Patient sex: F
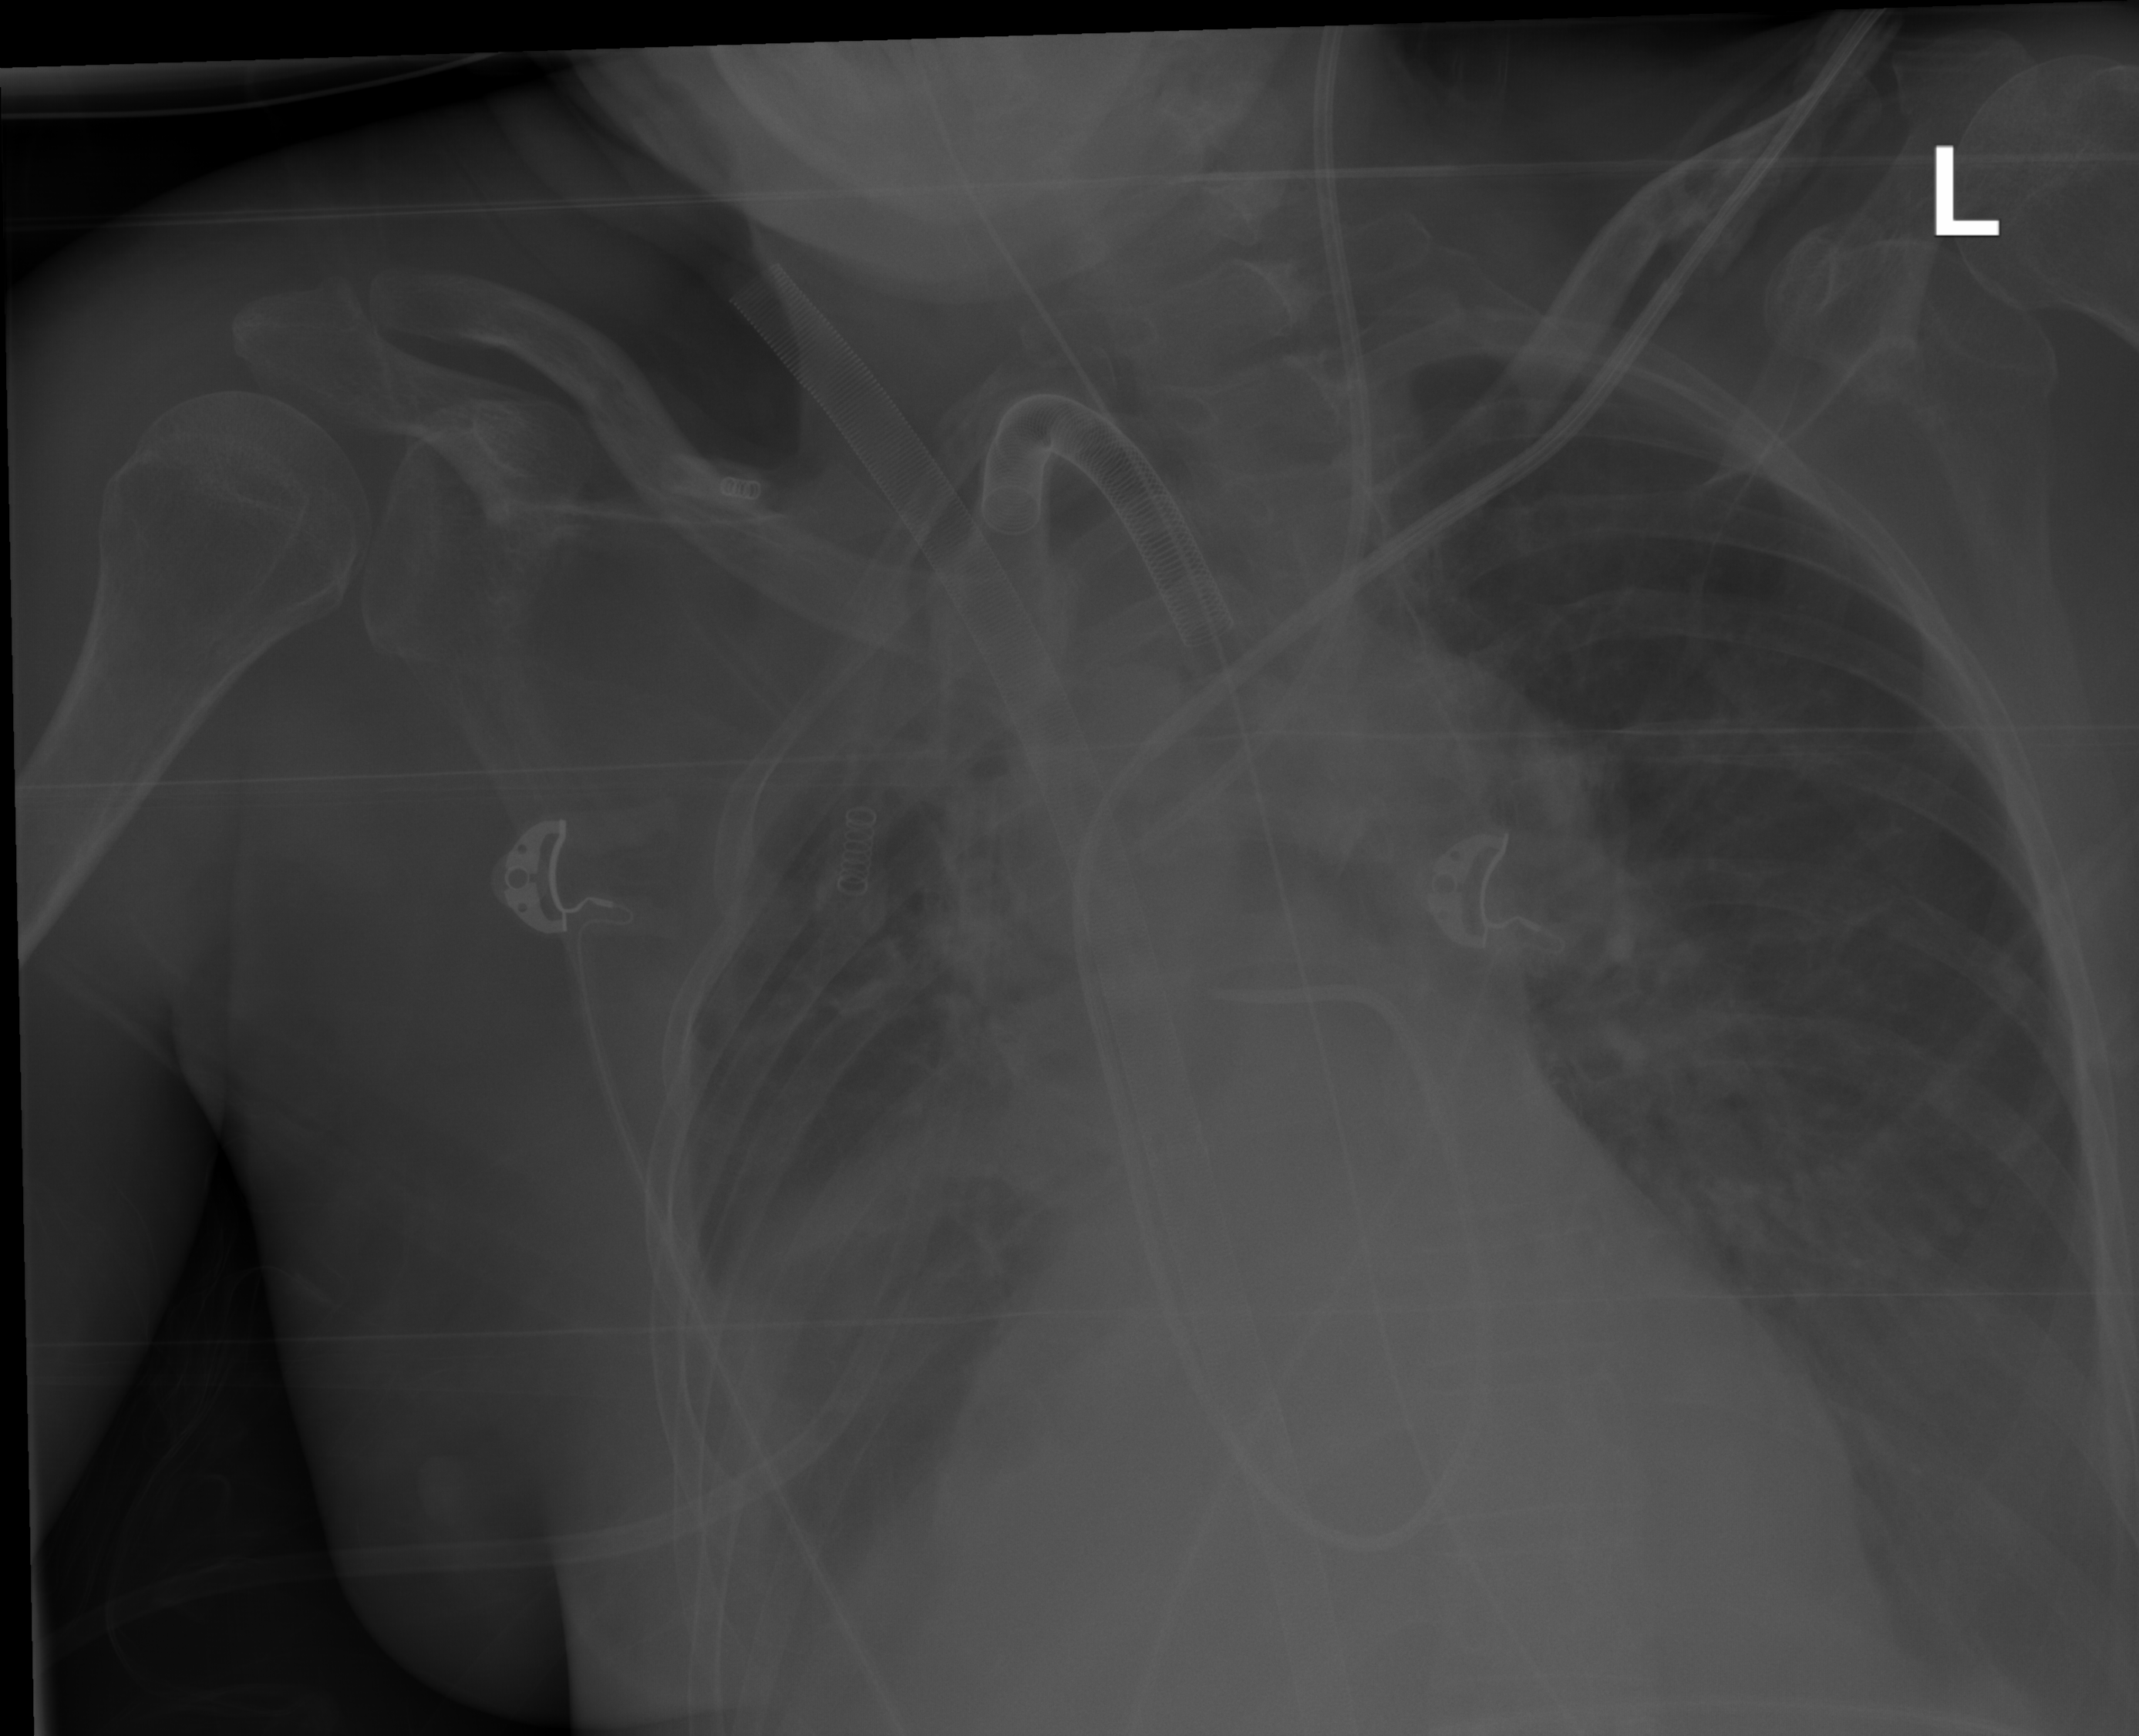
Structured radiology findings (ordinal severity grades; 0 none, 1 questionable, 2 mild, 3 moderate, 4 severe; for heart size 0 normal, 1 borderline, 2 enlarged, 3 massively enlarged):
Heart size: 1
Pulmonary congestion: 0
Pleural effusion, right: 3
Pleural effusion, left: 2
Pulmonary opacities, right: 3
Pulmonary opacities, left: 0
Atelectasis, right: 3
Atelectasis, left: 2